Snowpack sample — Loveland Pass, Silver Plume, Colorado, USA (1/12/25, 11:40 AM MST)
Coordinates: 39.66, -105.88
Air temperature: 7 °F
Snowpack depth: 140 cm
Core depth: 10 cm
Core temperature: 41 °F
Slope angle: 11°, slope face: 30°
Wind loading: high
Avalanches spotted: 2
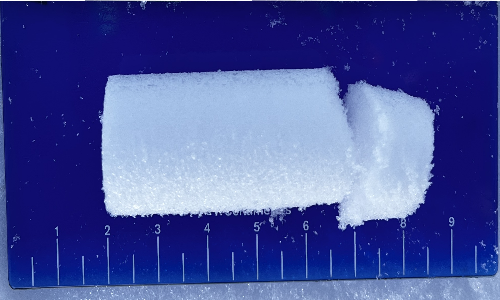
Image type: core
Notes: Pilot using slightly modified coring method that took too large segment for snow profile picturing, advised not to use in higher level models. Two avalanche on south face nearby, partially cloudy with light snow in the last 24 hours. Lots of wind loading on eastern features.